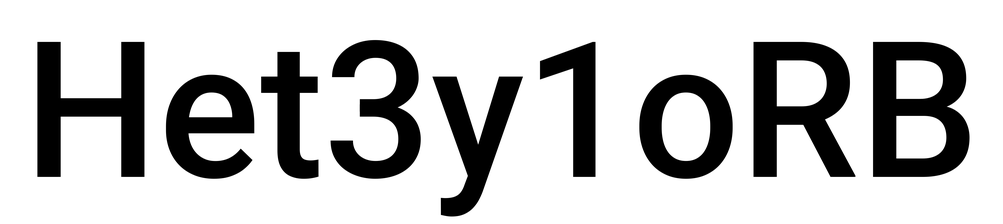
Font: Roboto_Medium